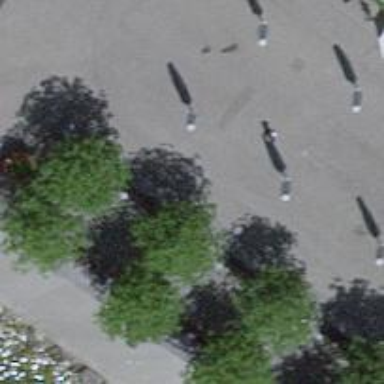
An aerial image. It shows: Black bench.